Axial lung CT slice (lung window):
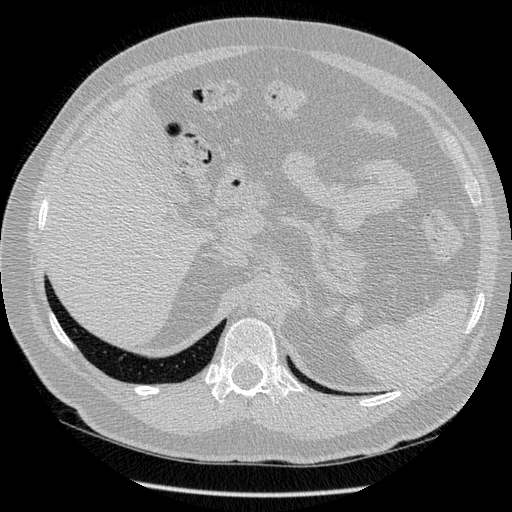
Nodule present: no